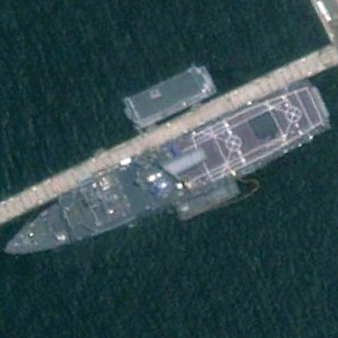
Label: combat